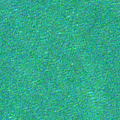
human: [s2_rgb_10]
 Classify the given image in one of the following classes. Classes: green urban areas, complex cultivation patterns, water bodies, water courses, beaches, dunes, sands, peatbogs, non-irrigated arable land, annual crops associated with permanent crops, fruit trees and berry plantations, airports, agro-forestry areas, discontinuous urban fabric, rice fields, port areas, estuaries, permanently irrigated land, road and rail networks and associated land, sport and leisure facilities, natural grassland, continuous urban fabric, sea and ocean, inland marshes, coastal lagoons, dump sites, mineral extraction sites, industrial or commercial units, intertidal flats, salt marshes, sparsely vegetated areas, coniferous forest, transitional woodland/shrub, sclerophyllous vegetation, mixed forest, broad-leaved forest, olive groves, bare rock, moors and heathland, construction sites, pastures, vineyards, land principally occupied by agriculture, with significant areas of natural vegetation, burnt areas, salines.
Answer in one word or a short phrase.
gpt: sea and ocean